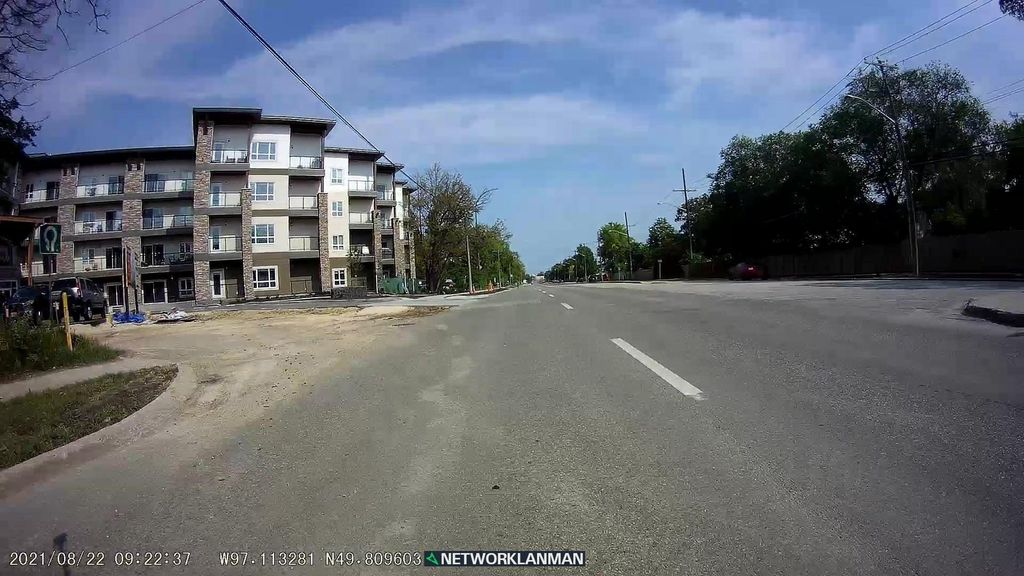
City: winnipeg